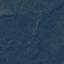
Land use / land cover: Forest